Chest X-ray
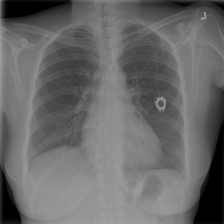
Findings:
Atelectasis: negative
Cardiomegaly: negative
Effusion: negative
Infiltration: negative
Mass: negative
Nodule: negative
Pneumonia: negative
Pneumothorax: negative
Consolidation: negative
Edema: negative
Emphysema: negative
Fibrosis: negative
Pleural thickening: negative
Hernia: negative